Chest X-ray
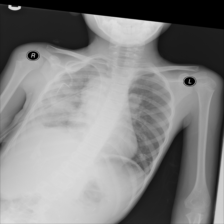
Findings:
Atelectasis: negative
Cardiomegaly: negative
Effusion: positive
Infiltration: negative
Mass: positive
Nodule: positive
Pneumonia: negative
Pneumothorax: positive
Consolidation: negative
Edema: negative
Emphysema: negative
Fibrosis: negative
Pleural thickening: negative
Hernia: negative